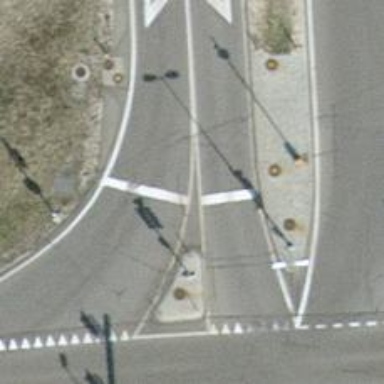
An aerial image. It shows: Road with traffic signals.